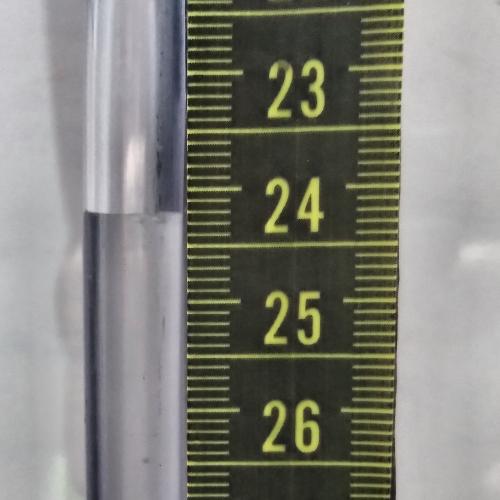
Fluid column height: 24.2 cm